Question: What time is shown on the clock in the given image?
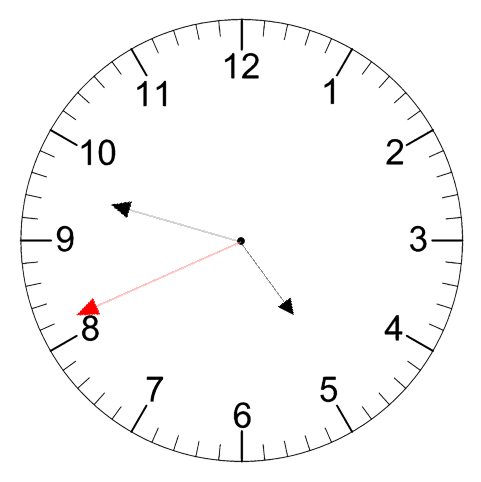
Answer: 04:47:41